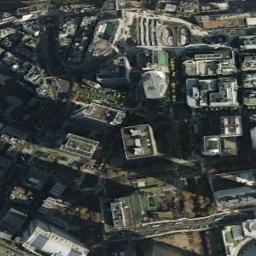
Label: commercial_area